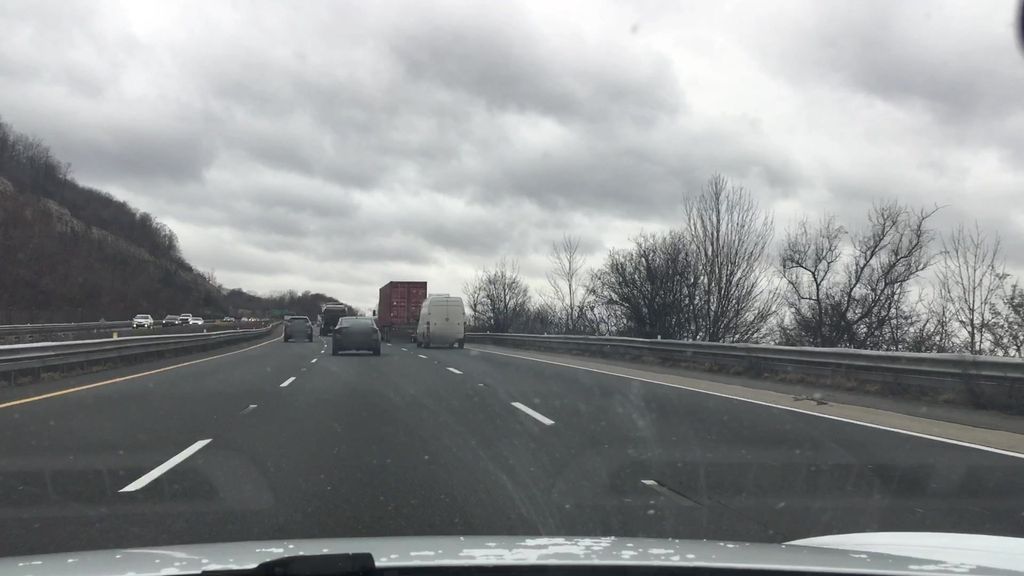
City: hamilton